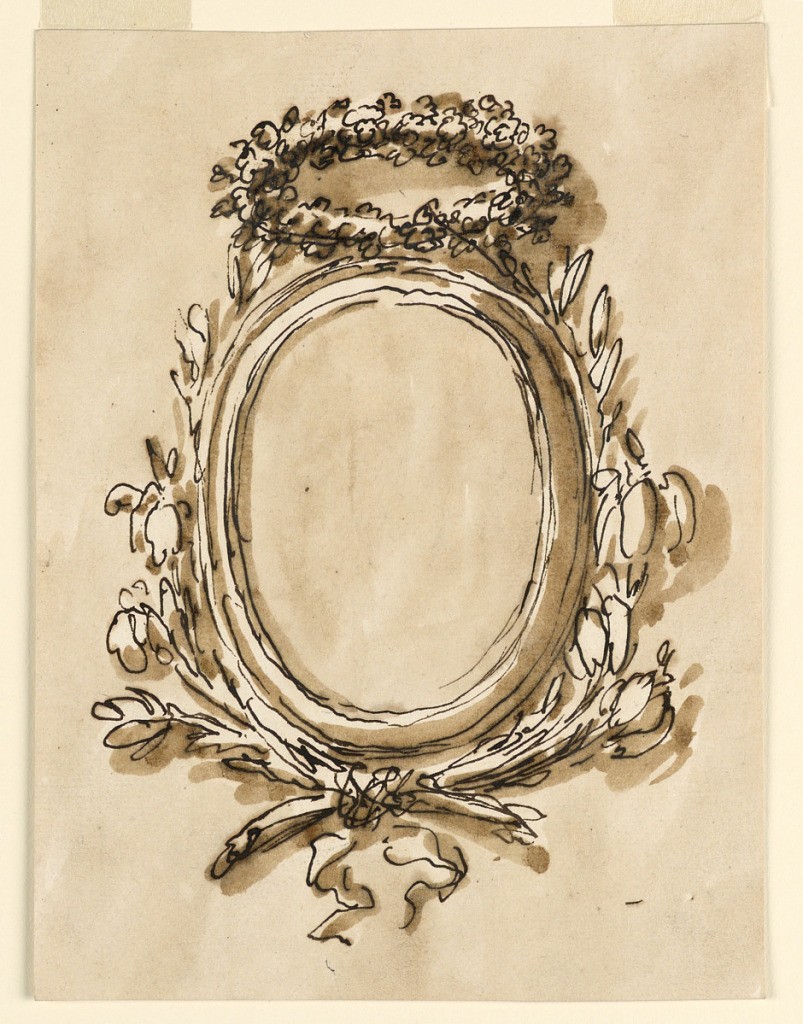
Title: Oval frame
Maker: Giuseppe Barberi, Italian, 1746–1809
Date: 1780–1800
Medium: Pen and brown ink, brush and brown wash on off-white laid paper
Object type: Drawing
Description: Framed by crossed flower stems. Above a wreath. Usual background.